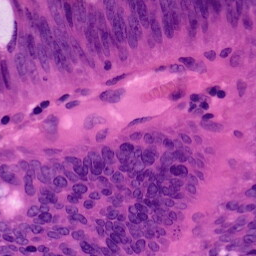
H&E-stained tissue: Colon